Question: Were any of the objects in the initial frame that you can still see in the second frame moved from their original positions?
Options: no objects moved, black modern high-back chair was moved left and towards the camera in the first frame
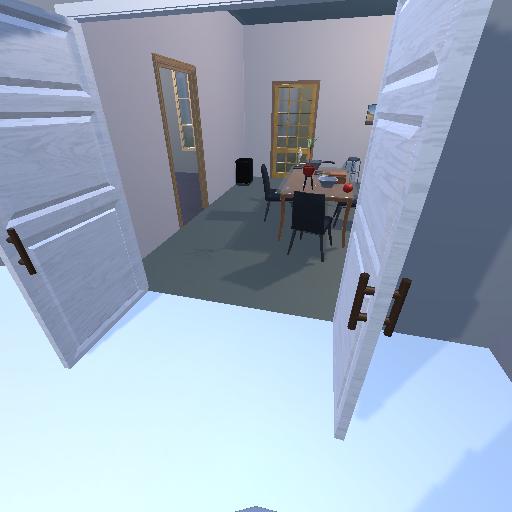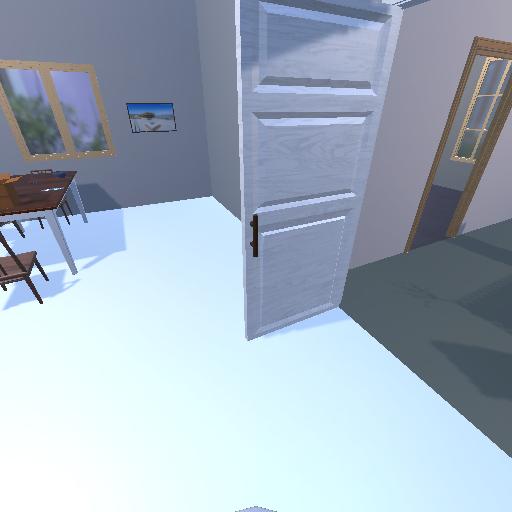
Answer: no objects moved